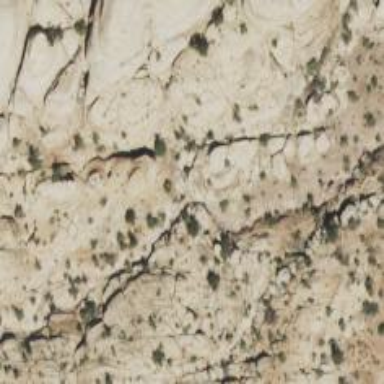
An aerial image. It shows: Natural cliff.